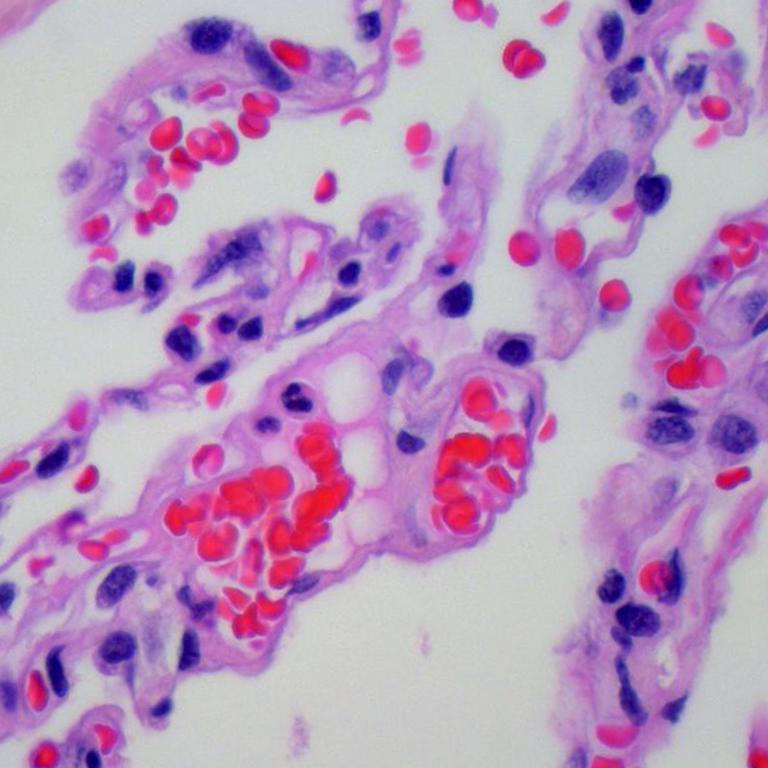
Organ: lung
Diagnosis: benign